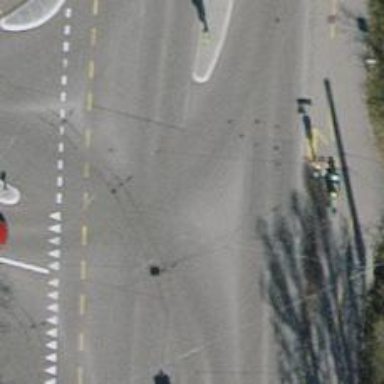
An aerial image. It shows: Primary highway with asphalt surface. There is cycle lane on the left side and trolley wires above.